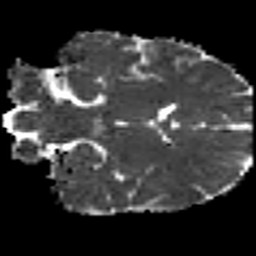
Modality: MD
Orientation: coronal
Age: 37
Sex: male
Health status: healthy
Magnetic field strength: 3 T
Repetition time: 8.4 s
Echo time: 0.0926 s